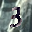
Label: 3